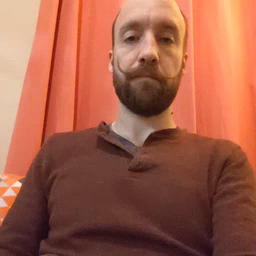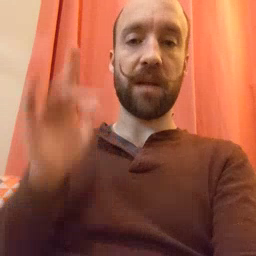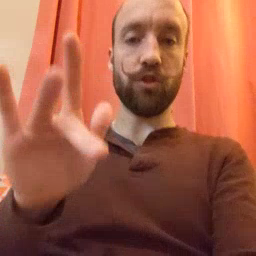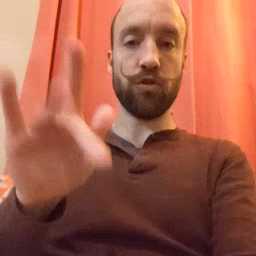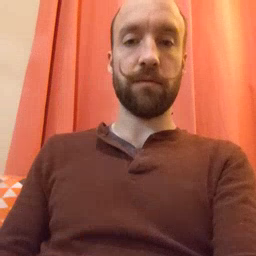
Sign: touch